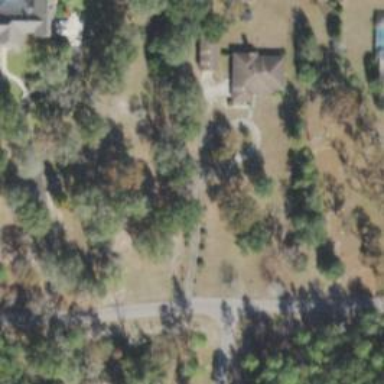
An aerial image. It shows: Driveway.